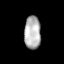
Tissue: lung
Cell type: Others
Senescence score: 0.2432
Nuclear area (px): 534
Mean DAPI intensity: 178.886